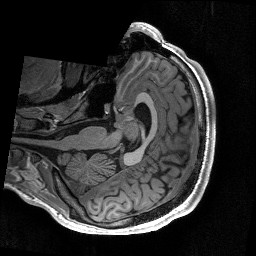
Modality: T1w
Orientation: axial
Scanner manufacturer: siemens
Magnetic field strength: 3 T
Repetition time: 2.53 s
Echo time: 0.00267 s